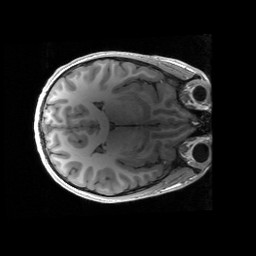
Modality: T1w
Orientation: axial
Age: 17
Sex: male
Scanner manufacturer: siemens
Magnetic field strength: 3 T
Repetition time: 2.53 s
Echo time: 0.00297 s